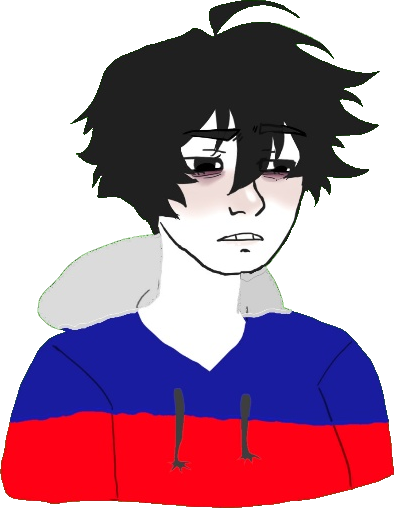
Label: 5_Twinkjak